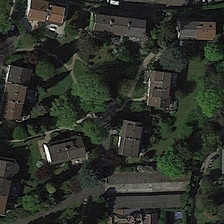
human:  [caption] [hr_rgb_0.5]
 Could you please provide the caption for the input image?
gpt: some green trees and buildings are near a road .

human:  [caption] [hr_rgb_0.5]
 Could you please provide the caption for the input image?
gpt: some green trees and buildings are near a road .

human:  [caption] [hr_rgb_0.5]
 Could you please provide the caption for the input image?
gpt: several villas are scattered in the community and are surrounded by lush plants .

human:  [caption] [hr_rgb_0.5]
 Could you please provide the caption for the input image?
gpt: several villas are scattered in the community and are surrounded by lush plants .

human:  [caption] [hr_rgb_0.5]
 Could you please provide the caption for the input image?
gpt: some green trees and buildings are near a road .